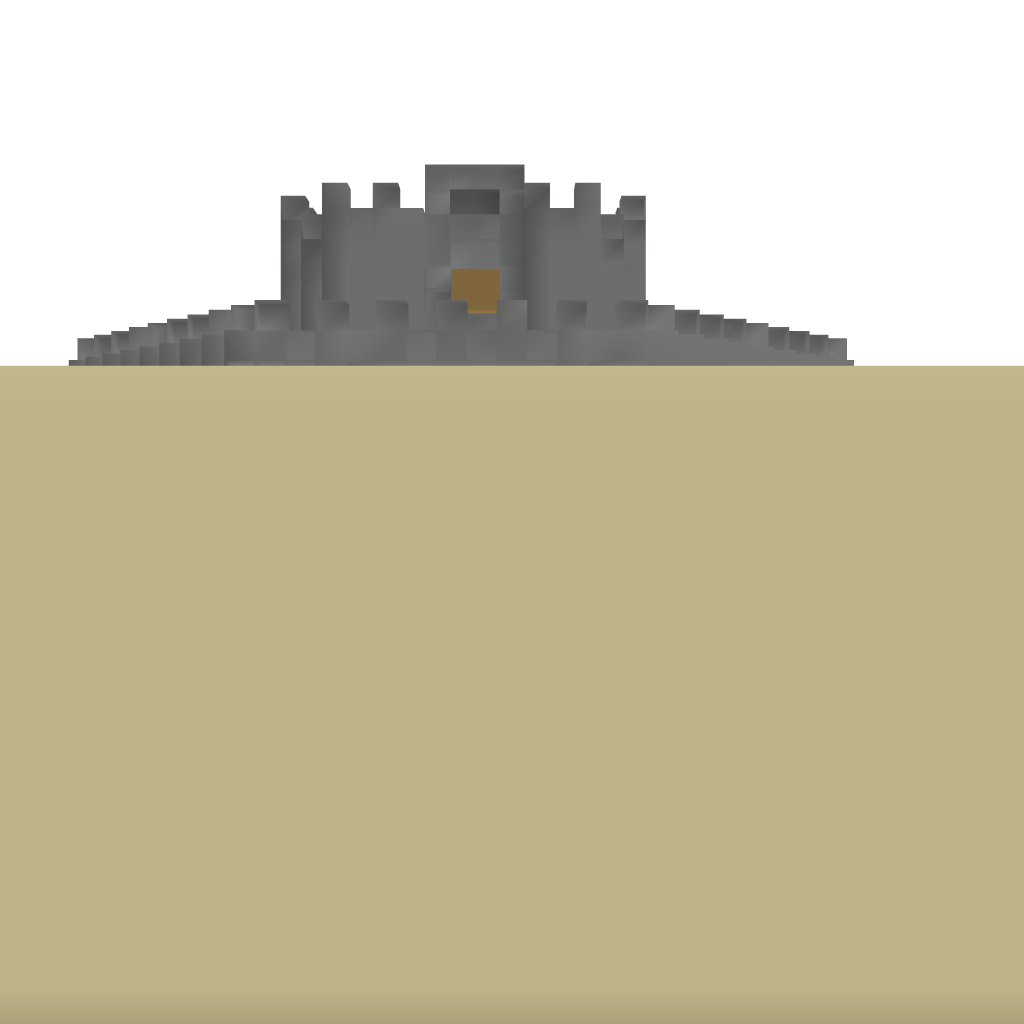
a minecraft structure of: PVP Fort